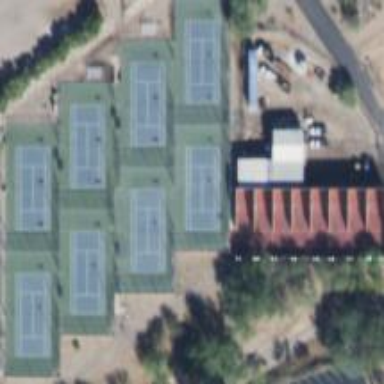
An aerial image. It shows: Tennis court on pitch.